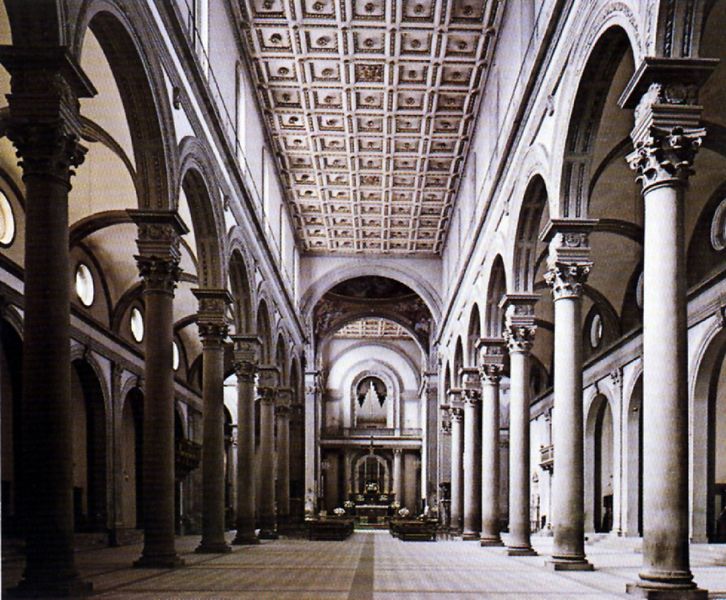
Titel: S. Lorenzo
Künstler: Filippo Brunelleschi
Standort: Florenz, S. Lorenzo (EU - I - Toskana)
Schlagwörter: weiß, fenster, grau, licht, schwarz, säule, säulen, teppich, barock, lang, flach, kirche, decke, gotik, rund, schiff, bogen, leer, bank, hoch, halle, foto, bögen, gewölbe, dom, holzdecke, altar, bänke, langhaus, kapitell, mittelschiff, orgel, dreischiffig, obergaden, antik, rundbögen, romanik, kasetten, kassetten, kassettendecke, gothik, klassik, quadrat, basilika, kasettendecke, romanisch, speyer, holzdekce